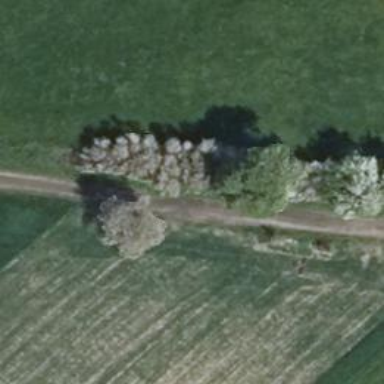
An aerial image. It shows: Row of deciduous broadleaved trees.